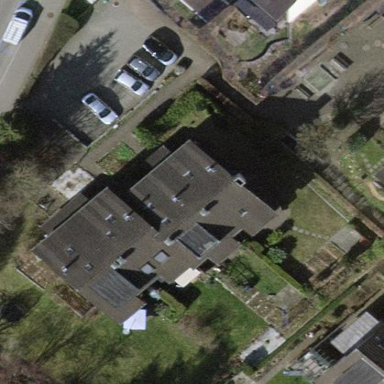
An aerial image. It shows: Terrace building.